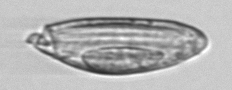
Label: Katodinium_or_Torodinium